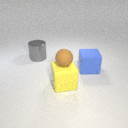
large blue rubber cube to the right of large gray metal cylinder